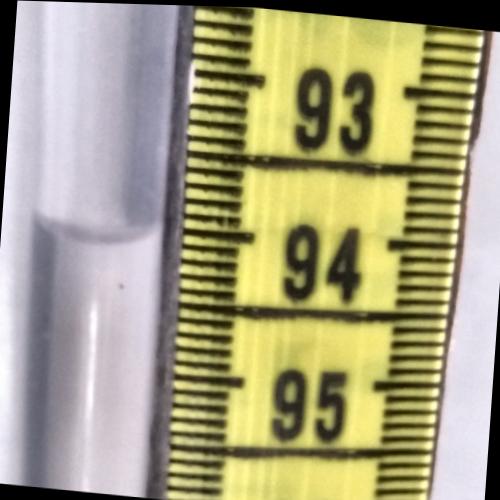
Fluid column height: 94.1 cm